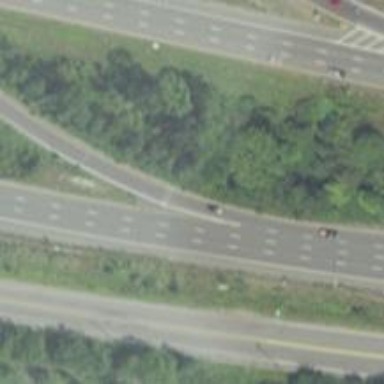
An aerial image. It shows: Asphalt motorway.